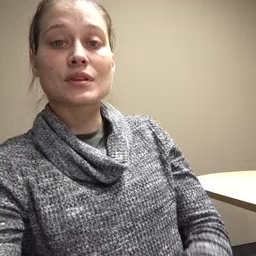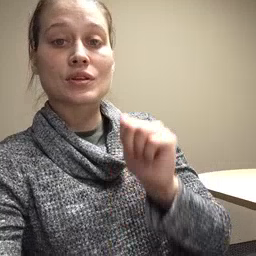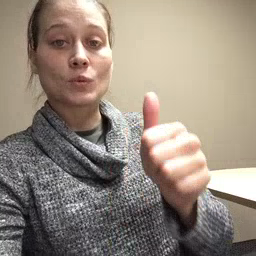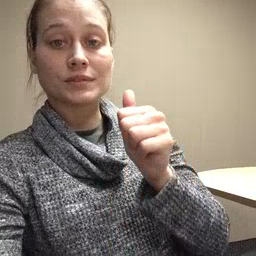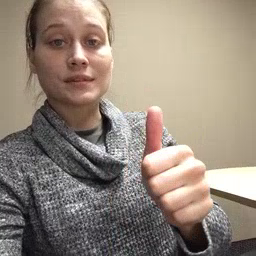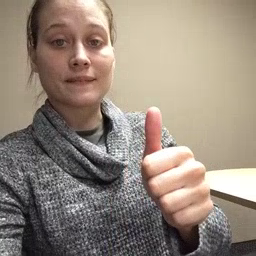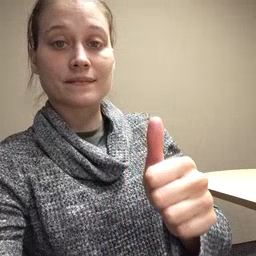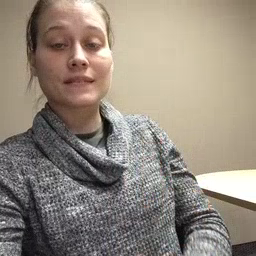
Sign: yourself